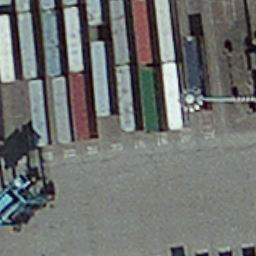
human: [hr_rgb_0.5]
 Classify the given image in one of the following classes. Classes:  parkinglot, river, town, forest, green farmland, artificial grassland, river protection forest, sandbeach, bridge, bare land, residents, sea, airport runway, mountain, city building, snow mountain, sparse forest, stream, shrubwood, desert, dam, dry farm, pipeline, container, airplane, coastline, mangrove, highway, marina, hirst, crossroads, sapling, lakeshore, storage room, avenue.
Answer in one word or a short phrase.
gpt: container